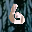
Label: 6